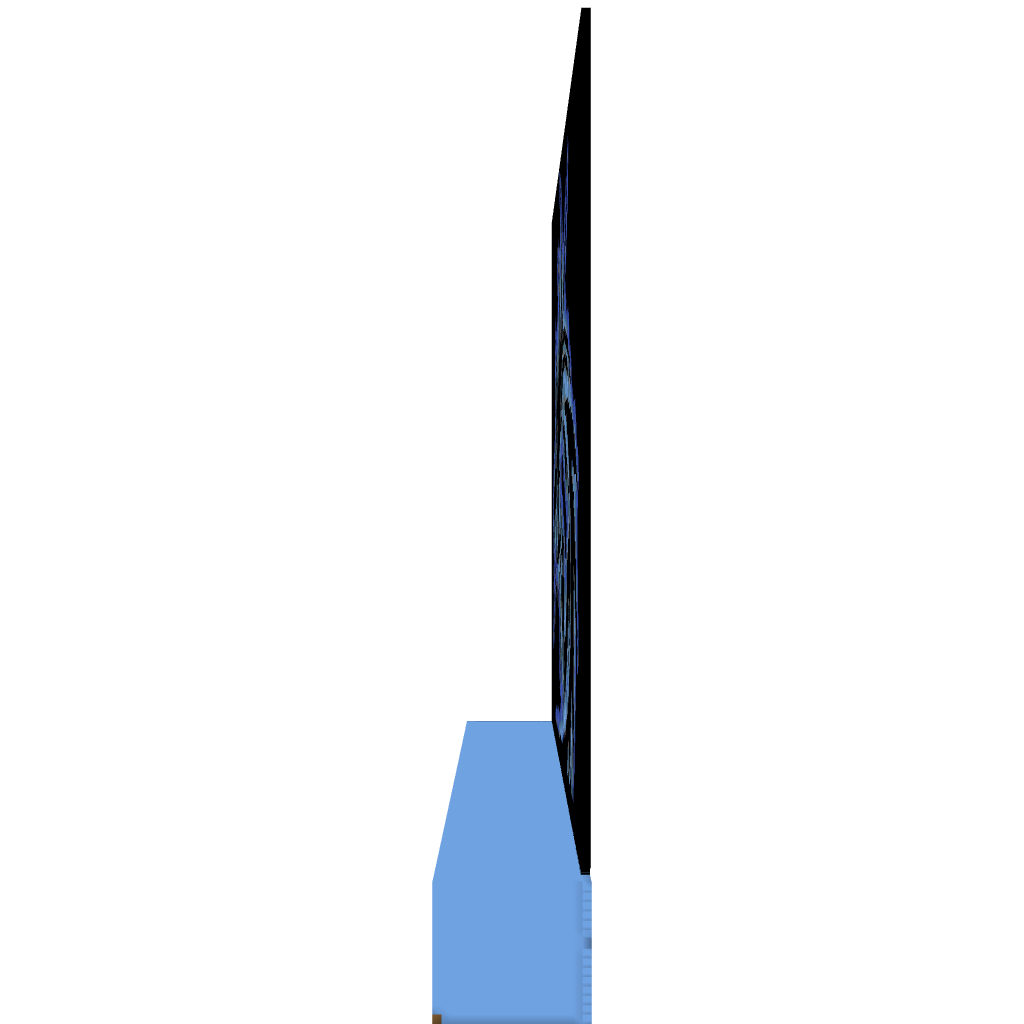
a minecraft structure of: Blue Dragon pixel bad low quality